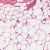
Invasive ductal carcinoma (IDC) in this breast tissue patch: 0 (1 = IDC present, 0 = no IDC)